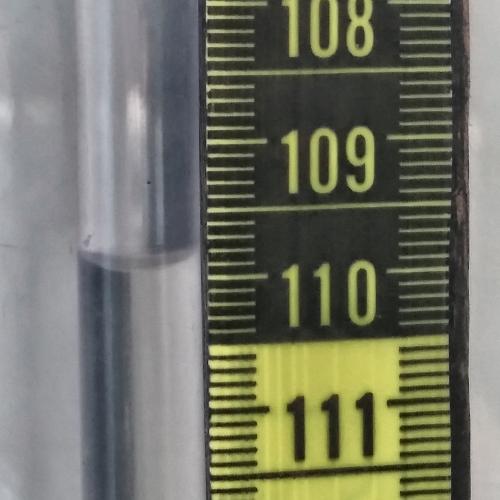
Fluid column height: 109.9 cm